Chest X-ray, AP view. Patient: 46 years old, sex M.
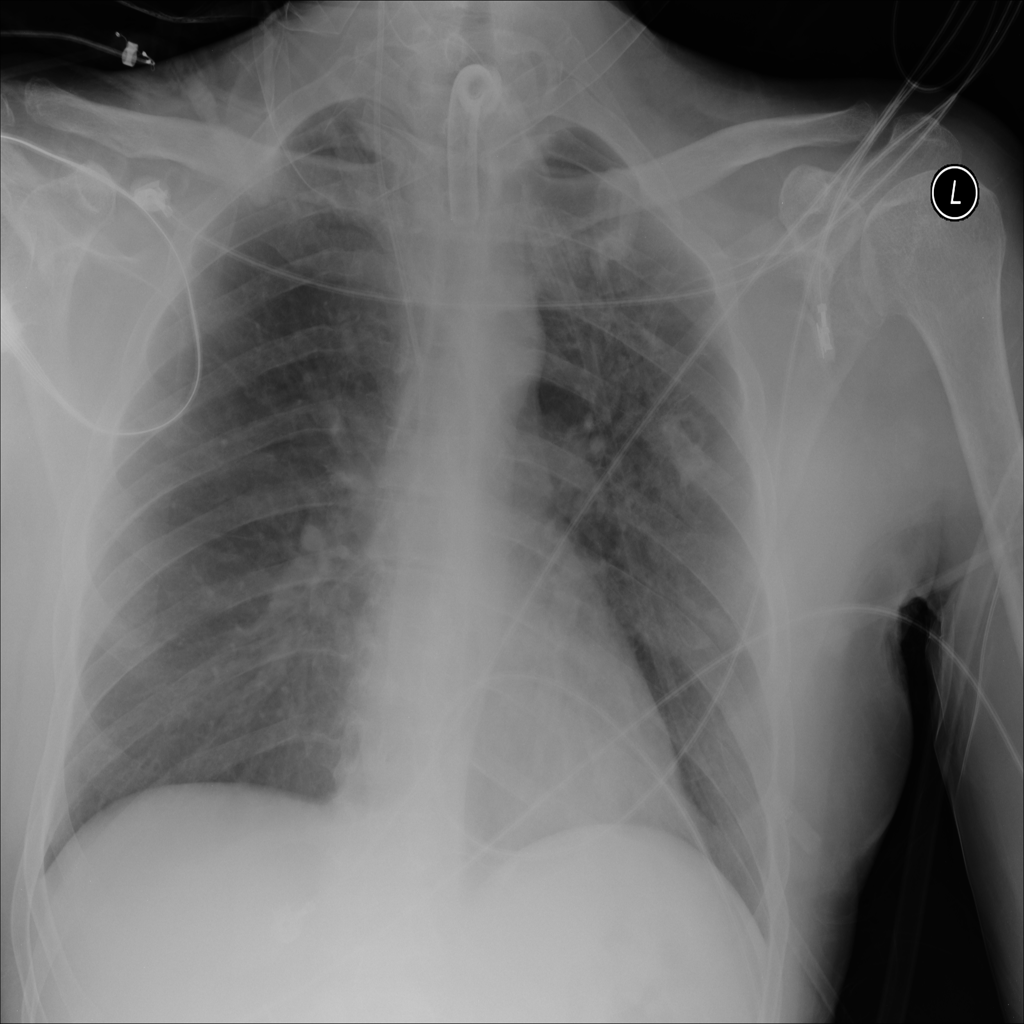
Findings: No Finding